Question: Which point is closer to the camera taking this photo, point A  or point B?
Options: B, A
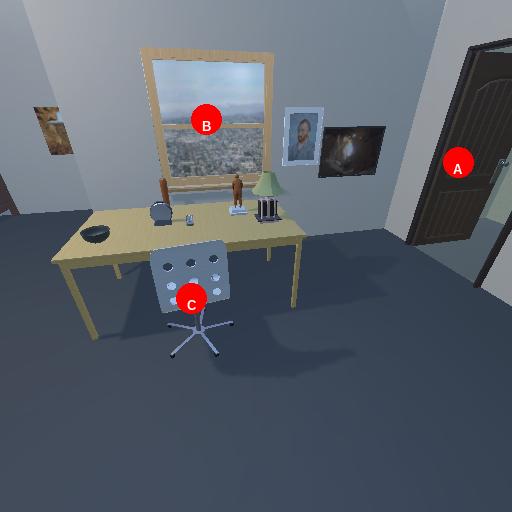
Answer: B